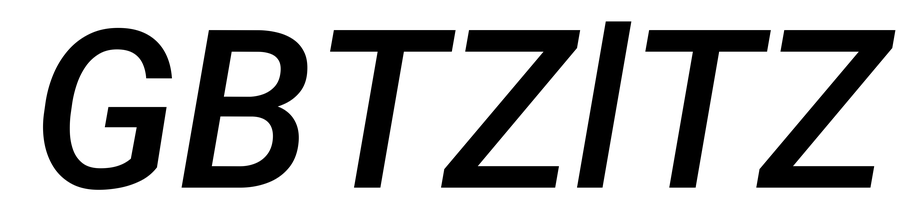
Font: Roboto-Italic_Medium_Italic